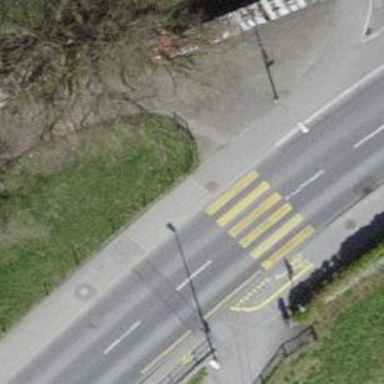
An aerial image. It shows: Kerb barrier.